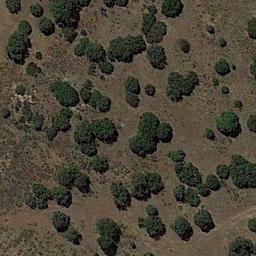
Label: chaparral